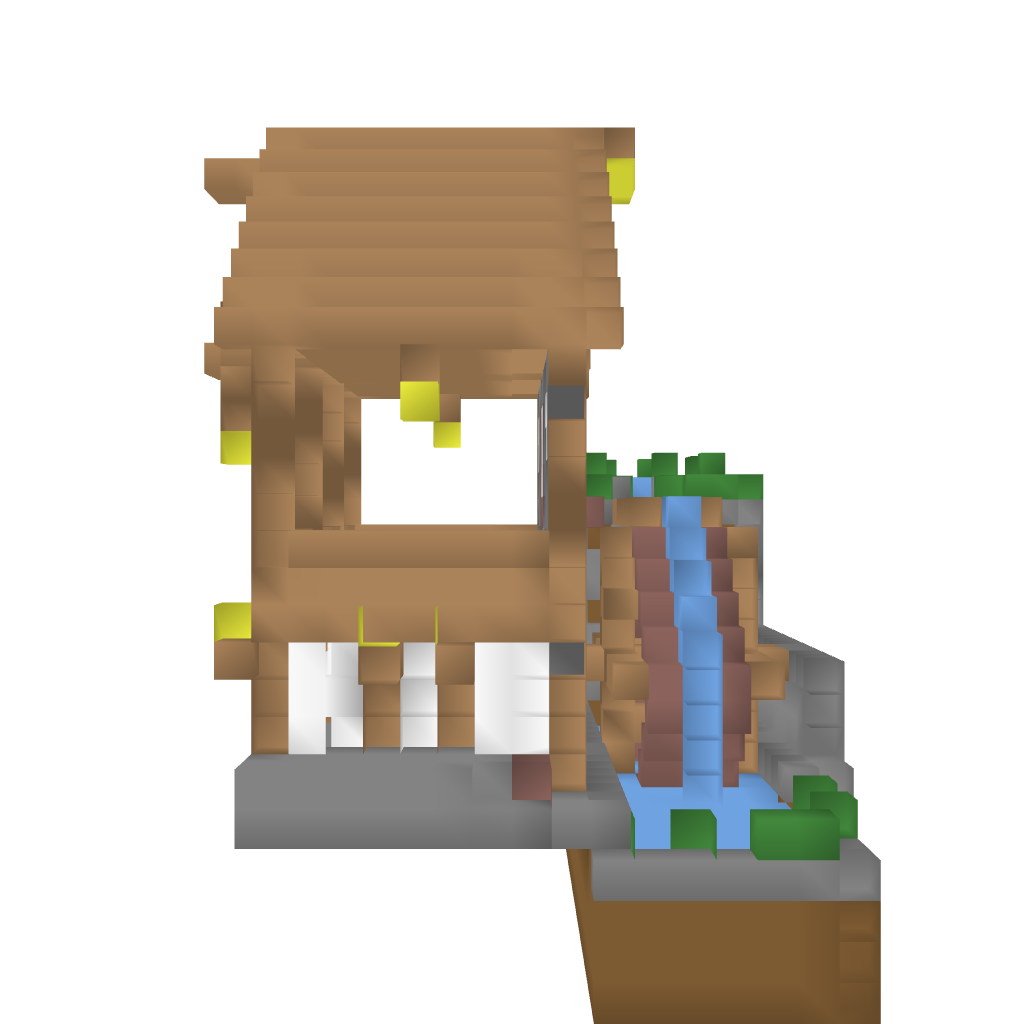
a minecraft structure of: Medieval water mill bad low quality